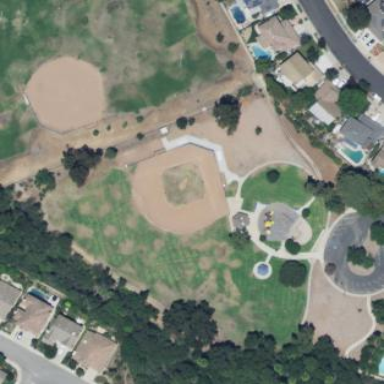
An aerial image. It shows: Baseball pitch for leisure land activities.